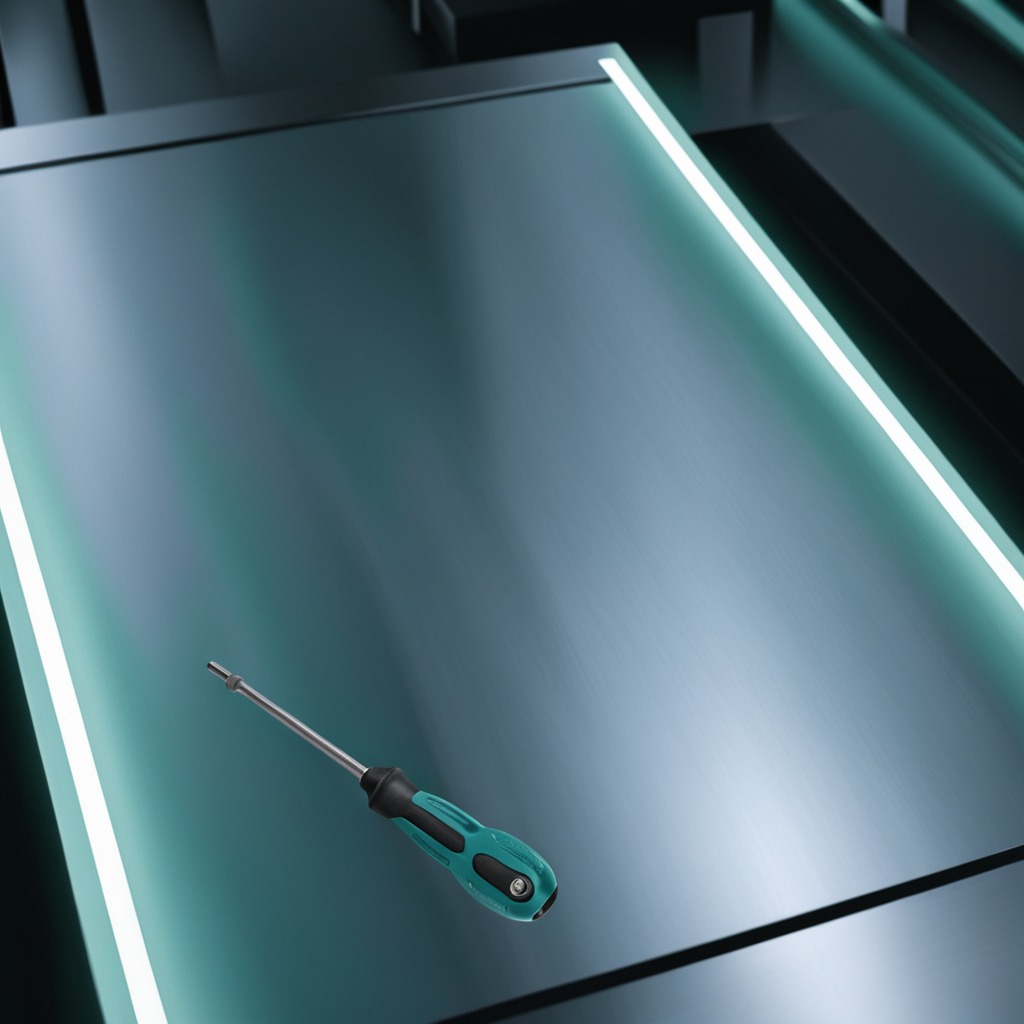
A screwdriver is lying on a metal table in a machine shop under fluorescent lights.